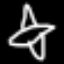
Label: airplane